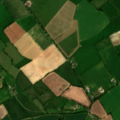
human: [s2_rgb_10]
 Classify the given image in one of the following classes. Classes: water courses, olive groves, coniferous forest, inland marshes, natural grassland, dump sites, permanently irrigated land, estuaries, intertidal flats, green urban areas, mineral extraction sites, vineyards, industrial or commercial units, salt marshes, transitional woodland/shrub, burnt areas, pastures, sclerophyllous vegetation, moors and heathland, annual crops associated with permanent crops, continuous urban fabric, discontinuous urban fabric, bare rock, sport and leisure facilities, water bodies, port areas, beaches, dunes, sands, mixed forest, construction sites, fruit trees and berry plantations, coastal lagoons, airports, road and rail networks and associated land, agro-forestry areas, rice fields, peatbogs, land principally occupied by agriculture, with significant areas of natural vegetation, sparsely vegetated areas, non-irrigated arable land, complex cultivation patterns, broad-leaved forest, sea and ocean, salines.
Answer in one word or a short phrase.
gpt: non-irrigated arable land, pastures